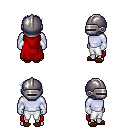
a pixel art fantasy rpg character, male body template, dark elf, purple skin, red cape, white pants, white cyan pixie cut hairstyle, metal helm, white cloth bracers, brown slippers, four views (front, back, left, right), 2x2 character sprite sheet, small pixel art, hard edges, no anti-aliasing